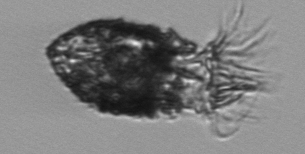
Label: Stenosemella_pacifica